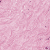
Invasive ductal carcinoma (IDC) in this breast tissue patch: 0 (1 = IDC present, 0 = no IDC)